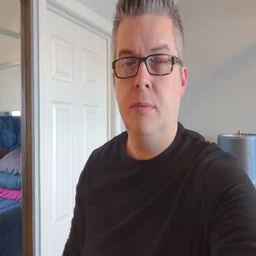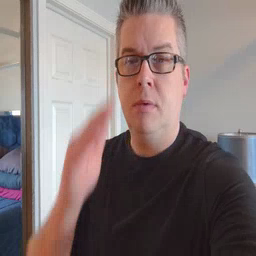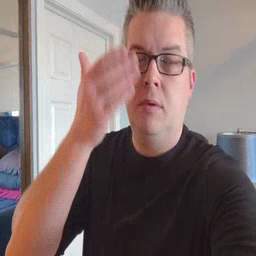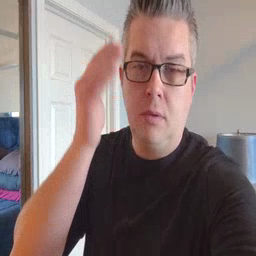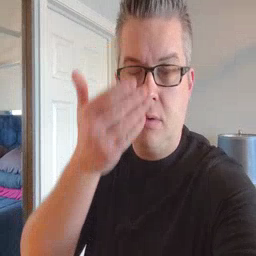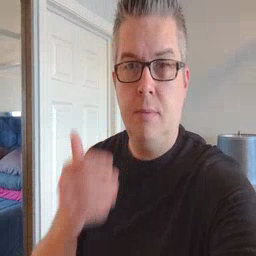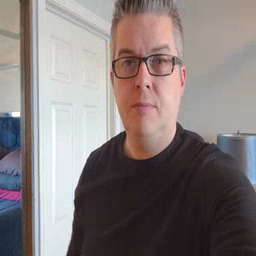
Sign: sleepy